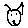
Label: cat